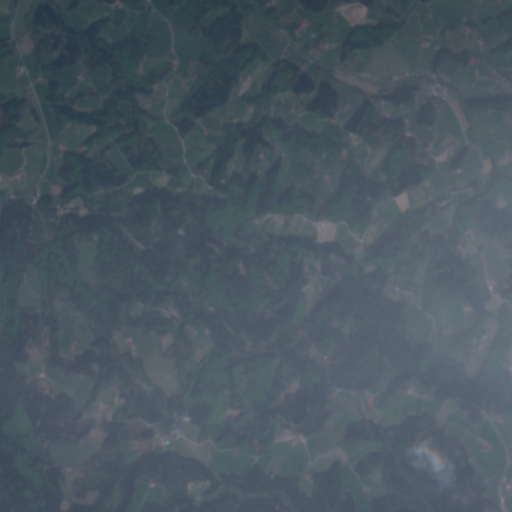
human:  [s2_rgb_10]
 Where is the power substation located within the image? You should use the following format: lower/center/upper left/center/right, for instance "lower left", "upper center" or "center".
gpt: The power substation is located in the upper center of the image.
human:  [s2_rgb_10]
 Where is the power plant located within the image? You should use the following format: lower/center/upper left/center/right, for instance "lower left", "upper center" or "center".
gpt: There is no power plant in the image.